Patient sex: M
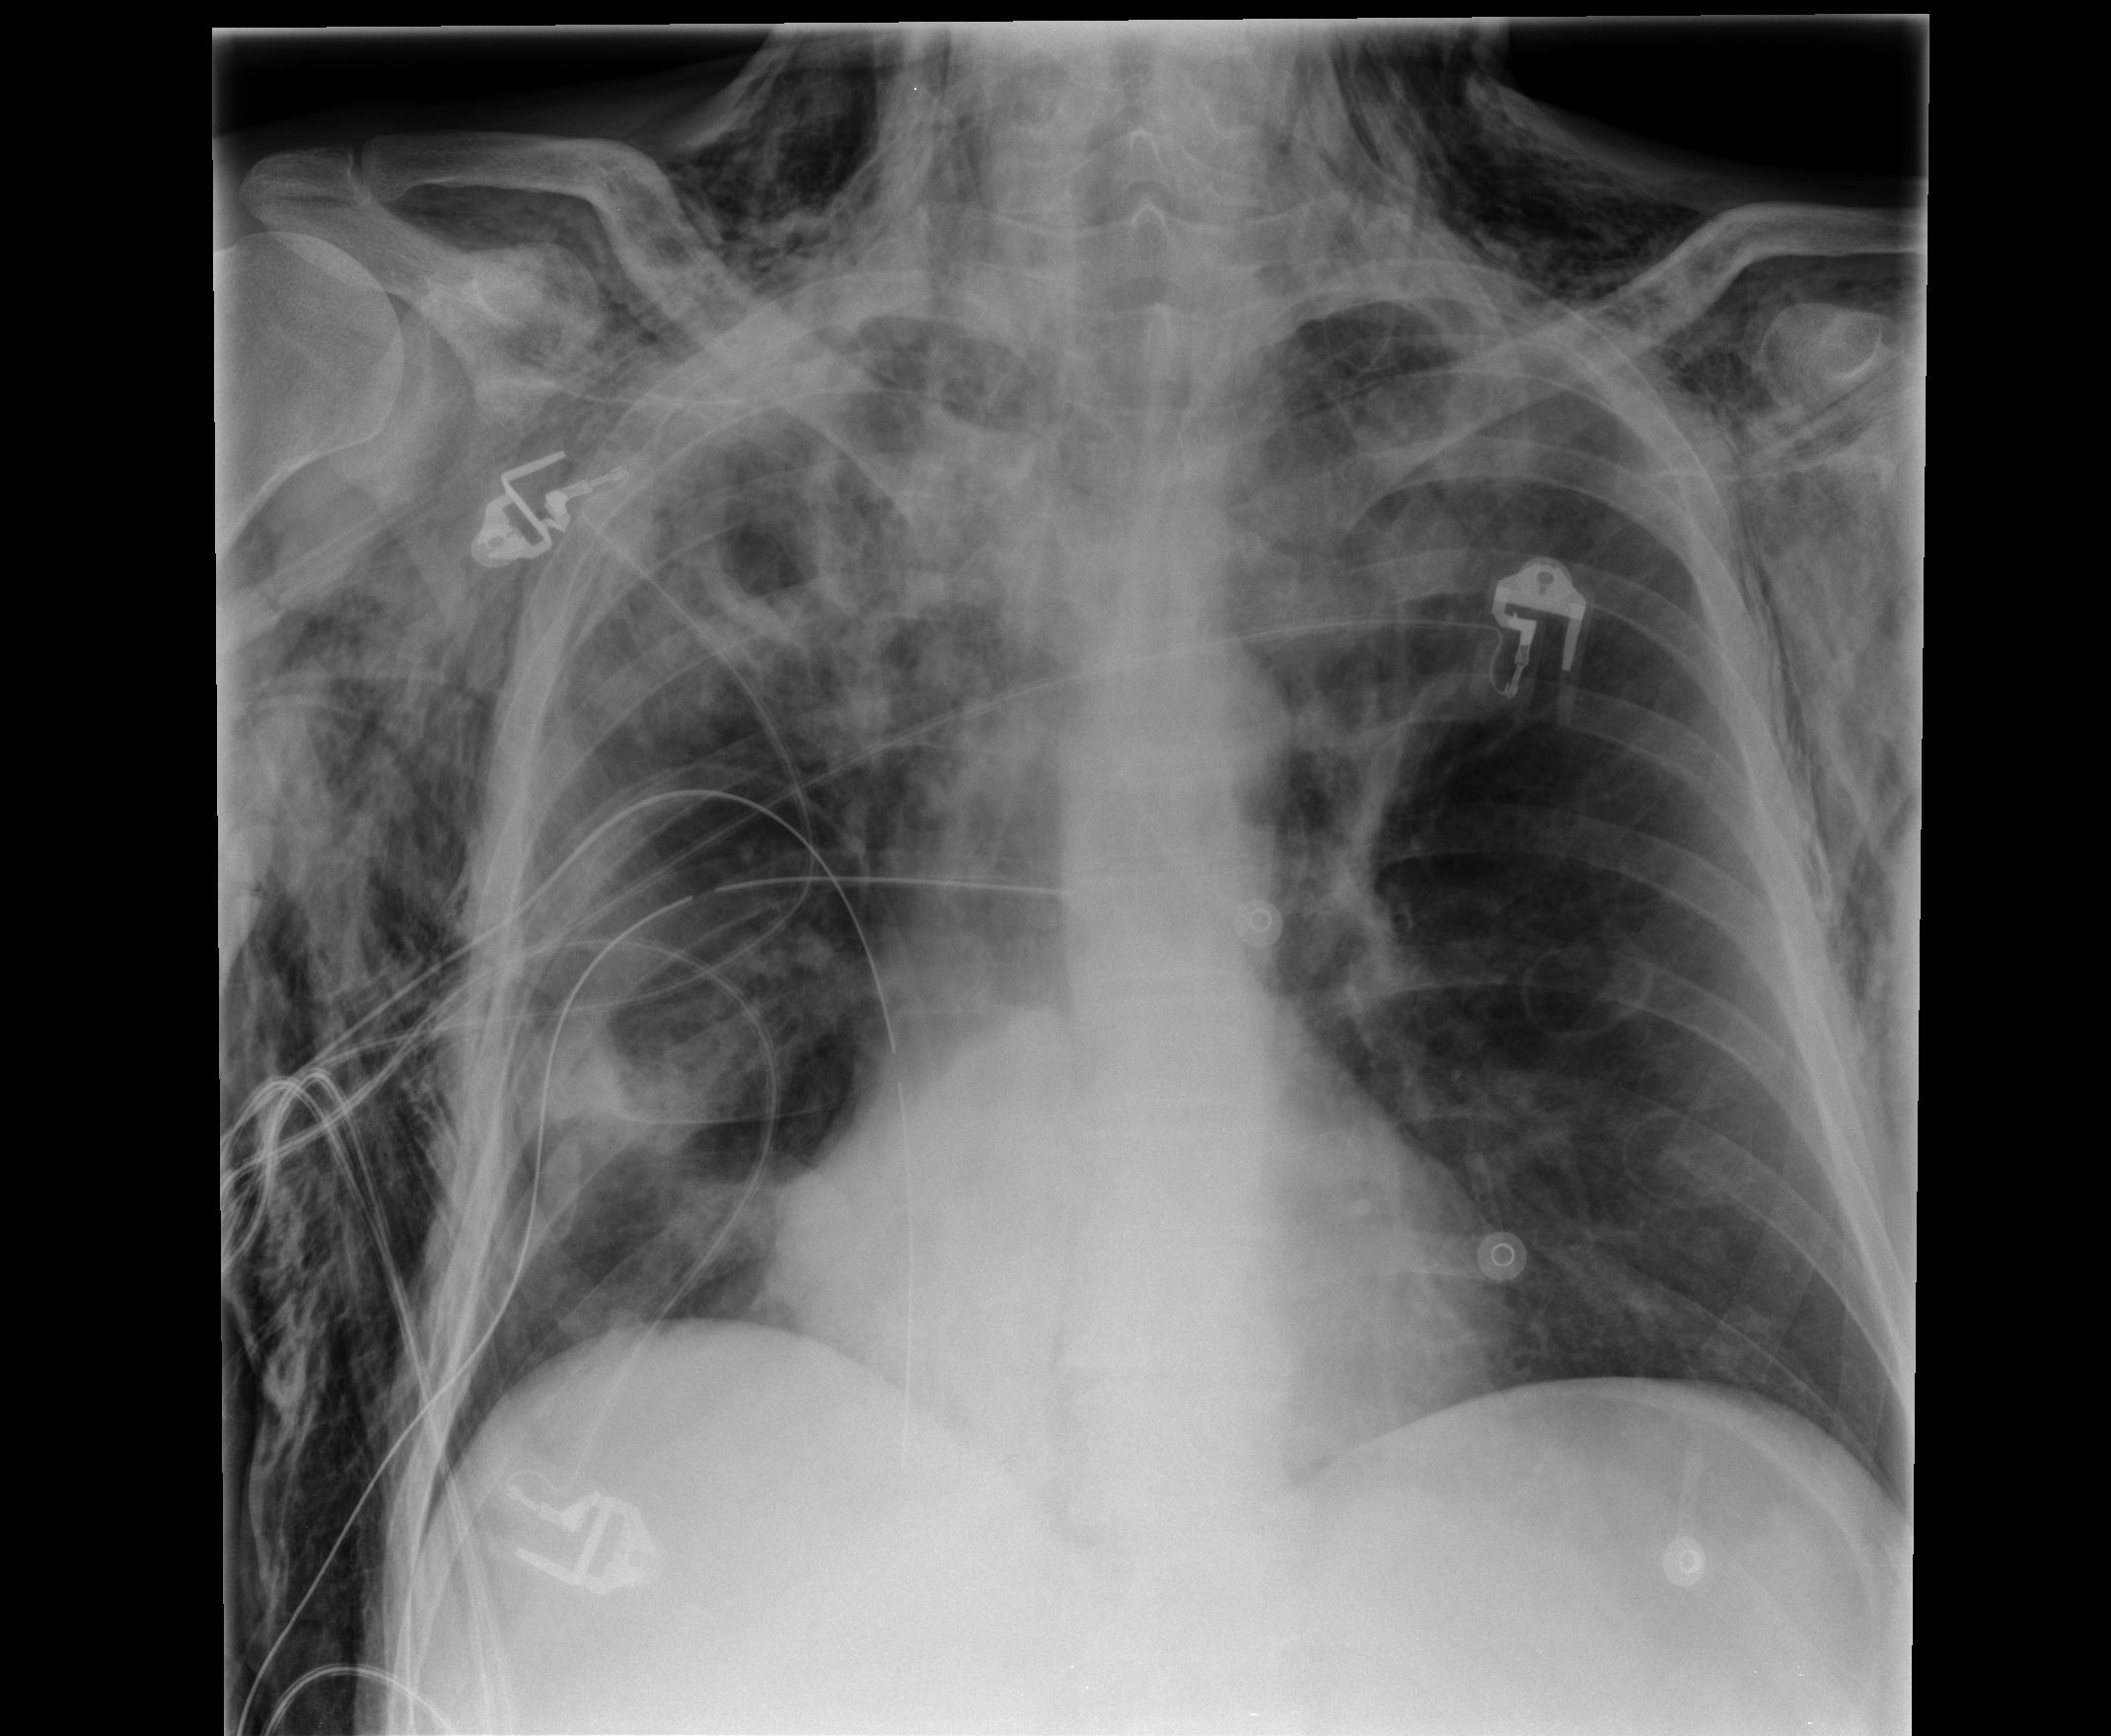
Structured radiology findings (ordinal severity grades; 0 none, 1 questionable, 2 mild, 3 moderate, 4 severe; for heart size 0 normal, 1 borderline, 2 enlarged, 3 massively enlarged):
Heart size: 0
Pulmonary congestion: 0
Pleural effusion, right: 2
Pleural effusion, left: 0
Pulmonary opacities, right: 3
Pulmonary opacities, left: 2
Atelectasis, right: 3
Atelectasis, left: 0